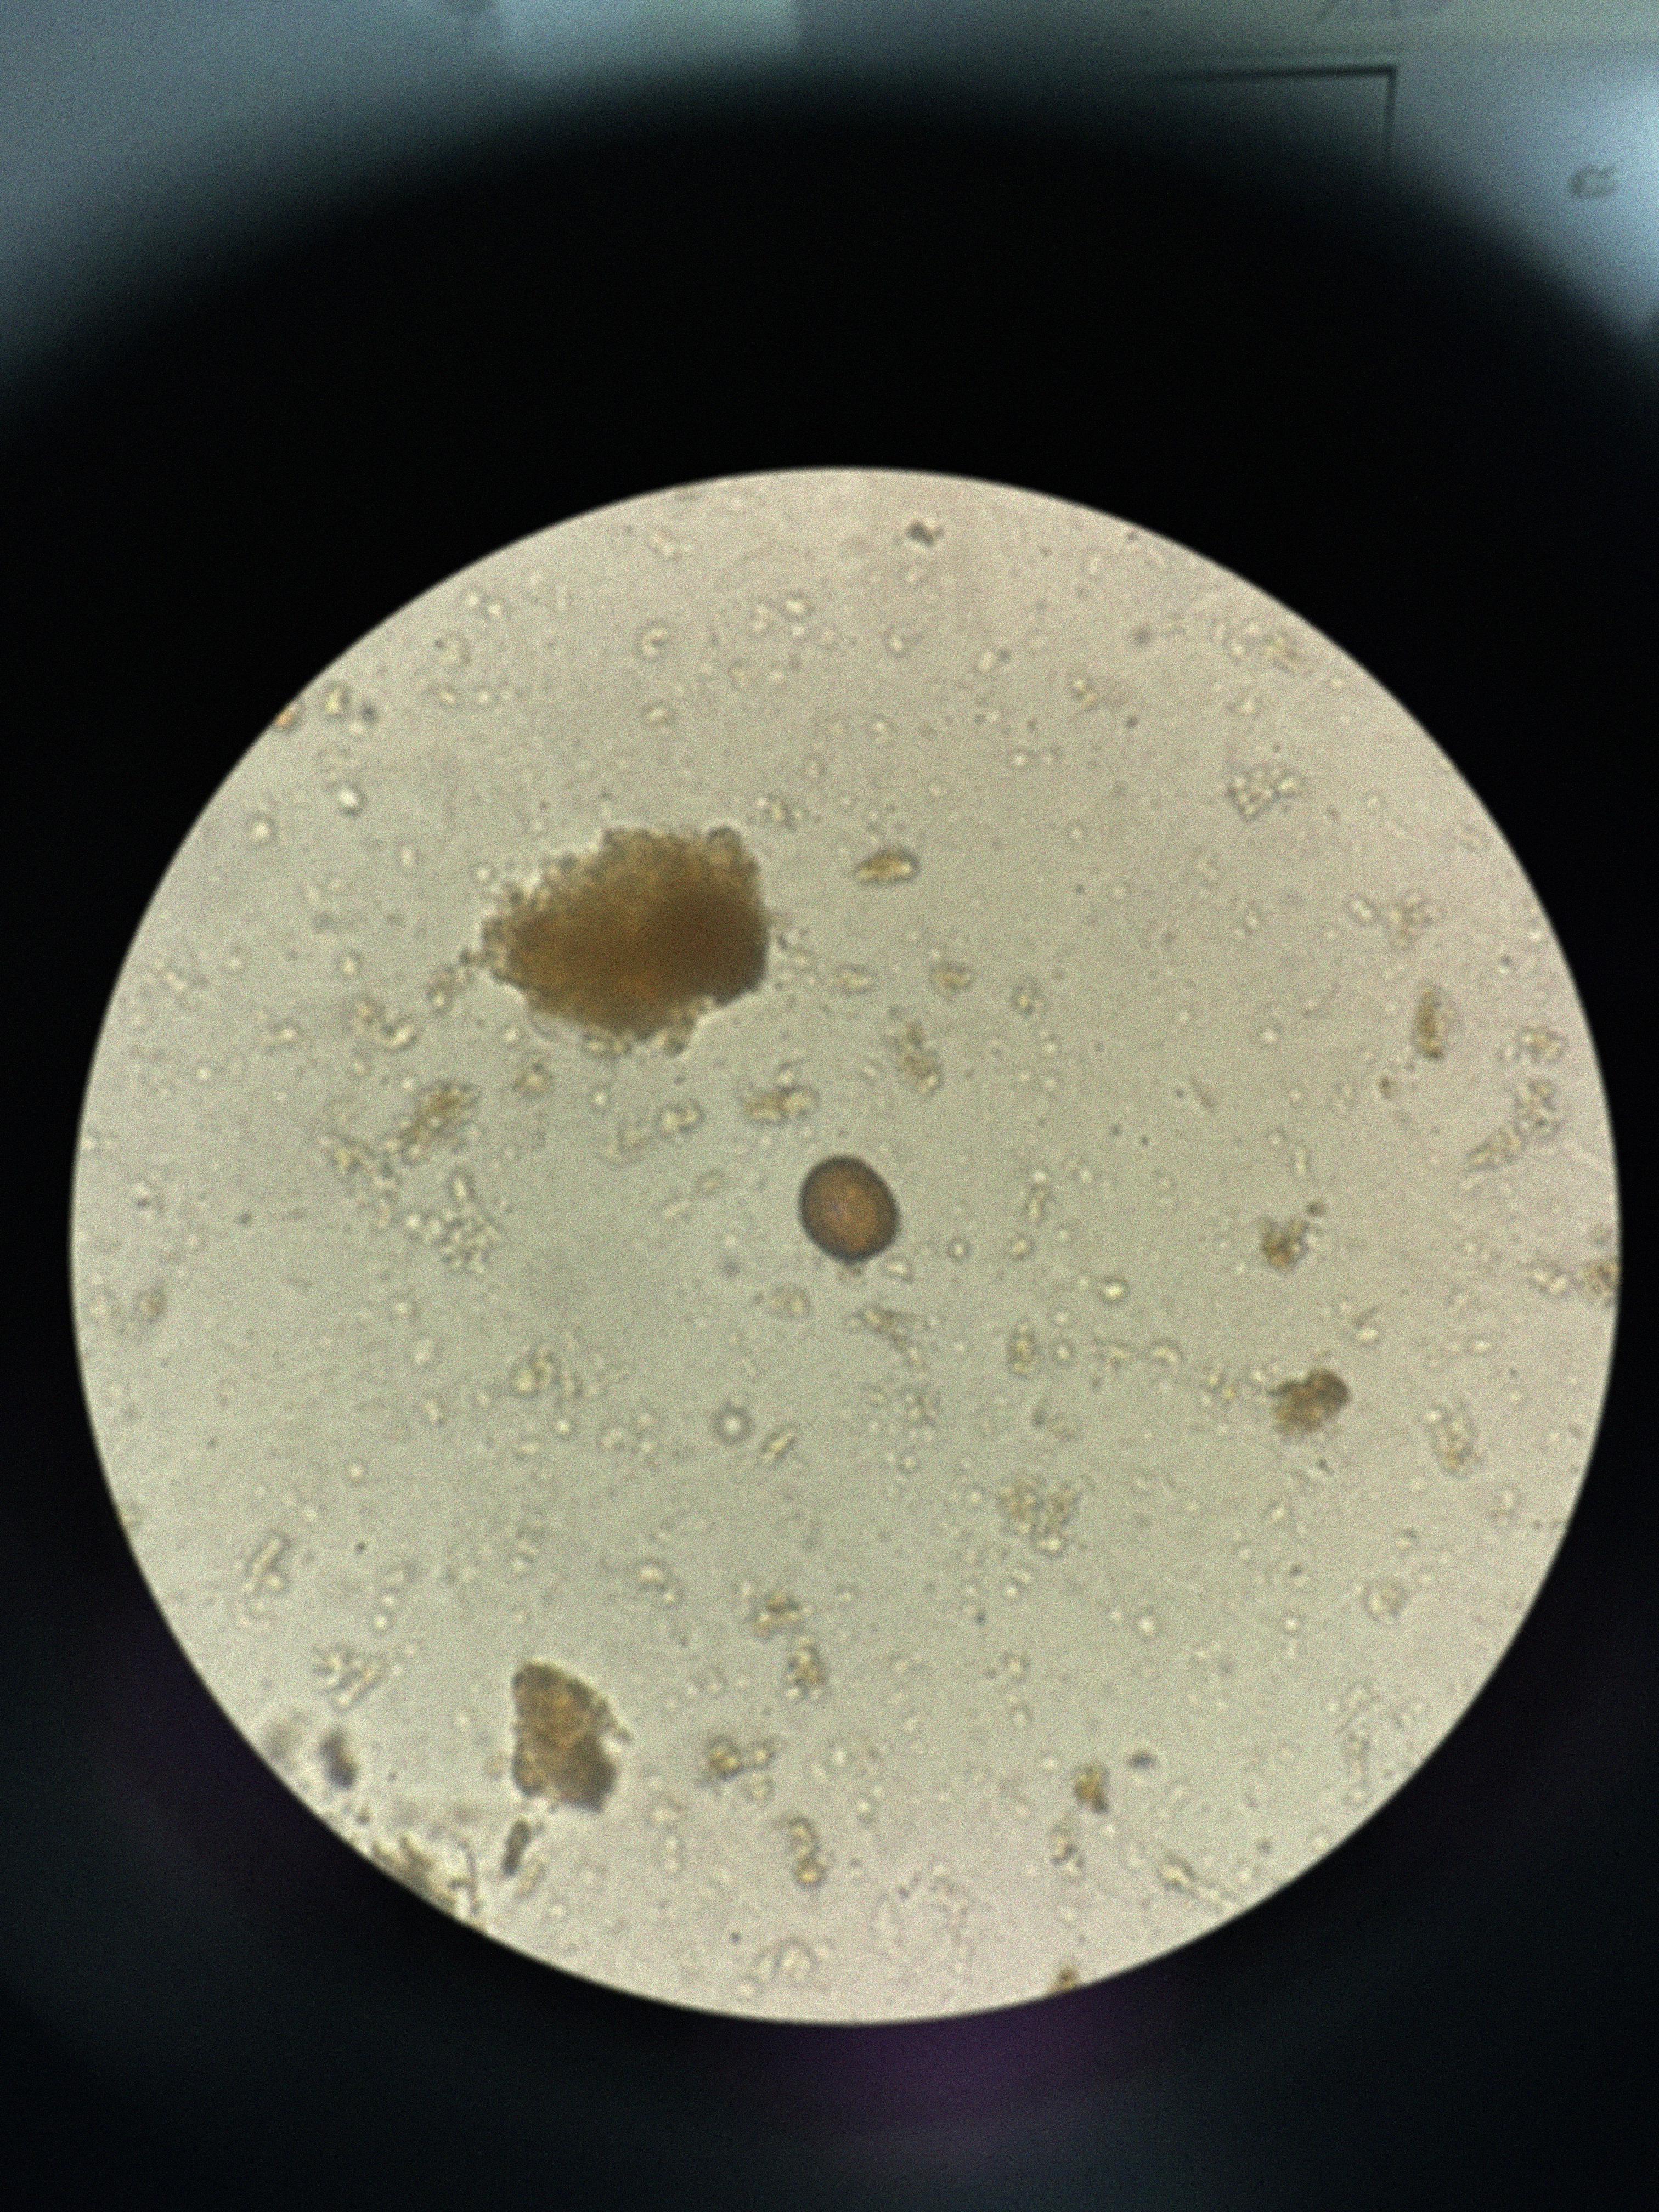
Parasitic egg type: Taenia spp. egg